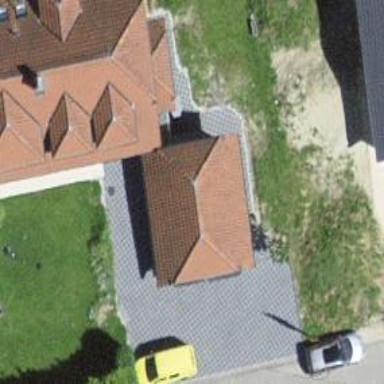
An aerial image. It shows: Garage.